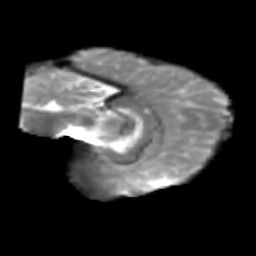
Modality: T2w
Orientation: sagittal
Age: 39
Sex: female
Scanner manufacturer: siemens
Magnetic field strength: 3 T
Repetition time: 1.8 s
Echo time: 0.07 s